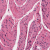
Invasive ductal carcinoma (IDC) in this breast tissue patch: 0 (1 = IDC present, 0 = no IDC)